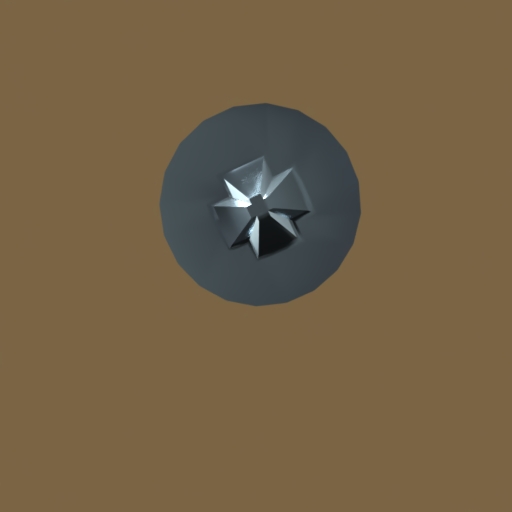
Label: screw